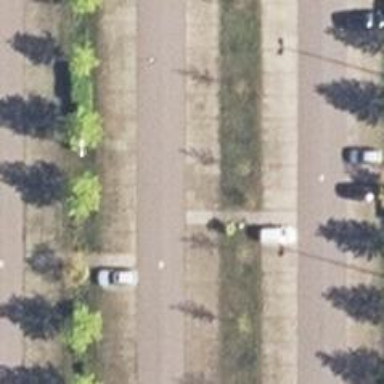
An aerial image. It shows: Truck parking area.